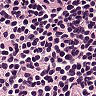
Metastatic tissue present: no